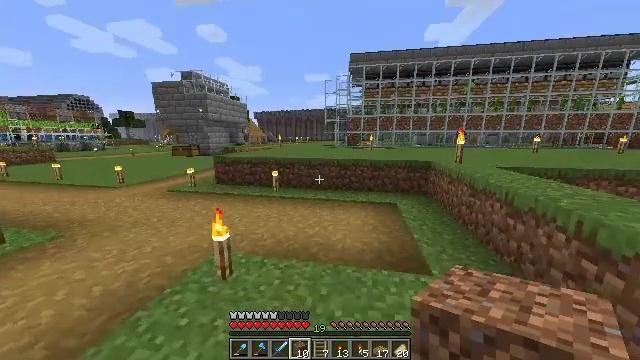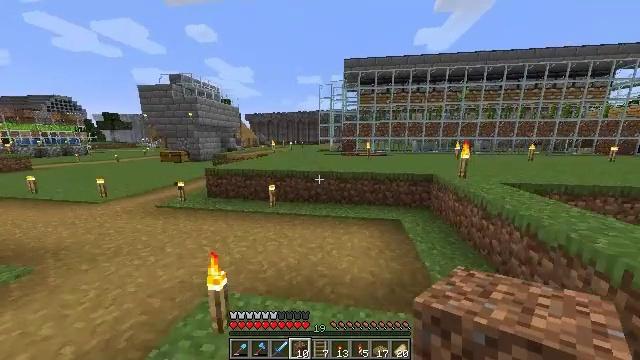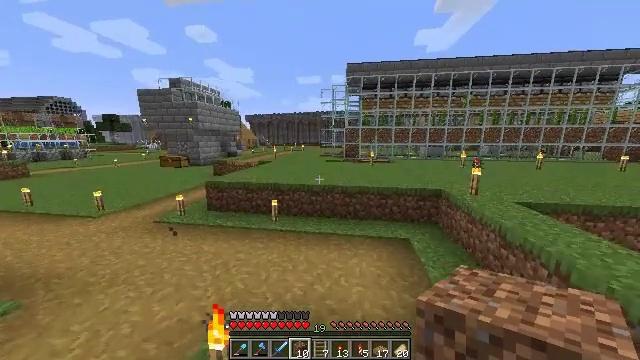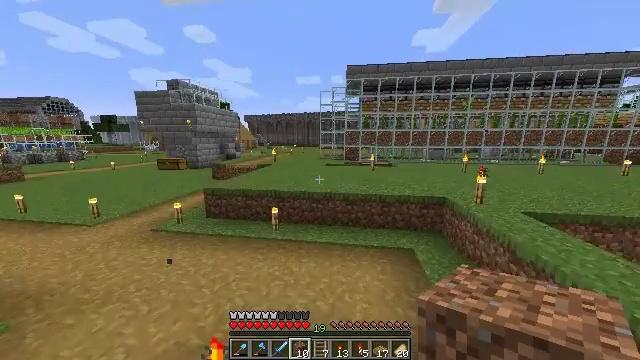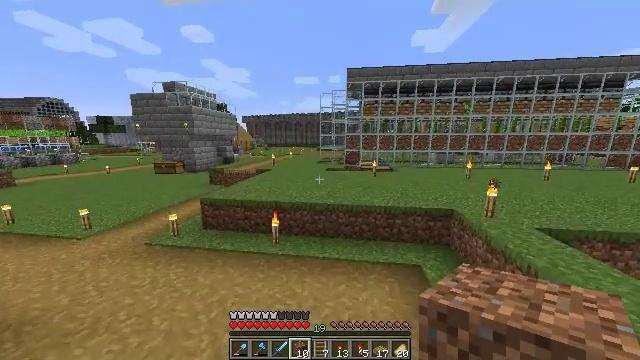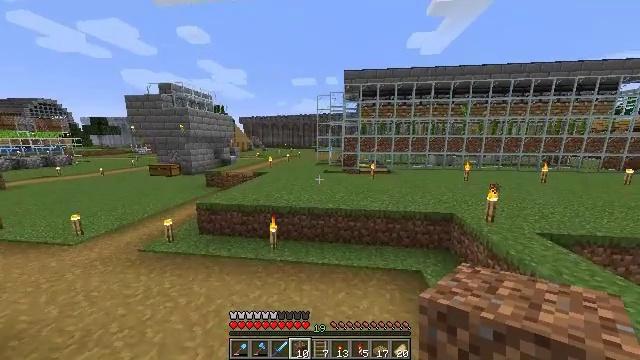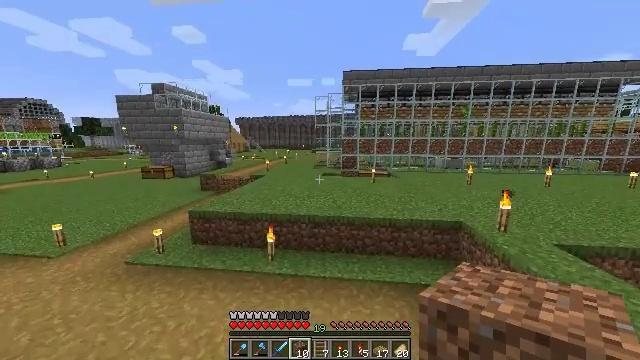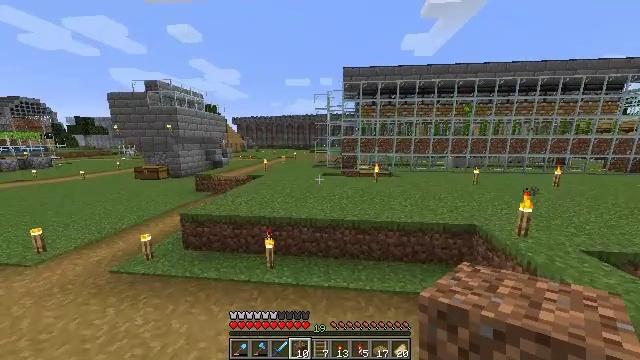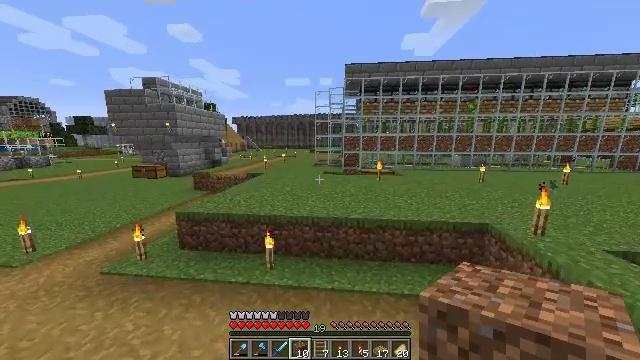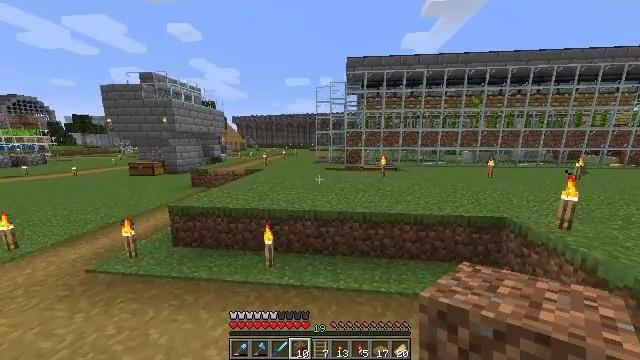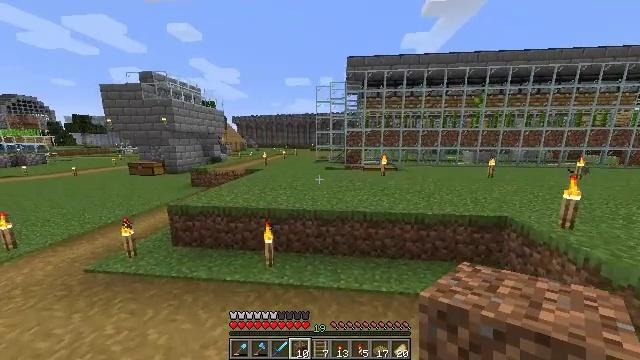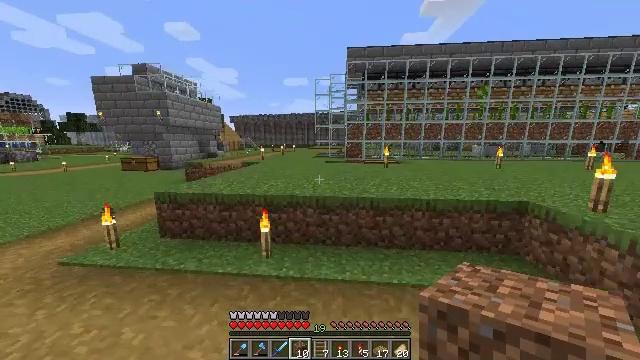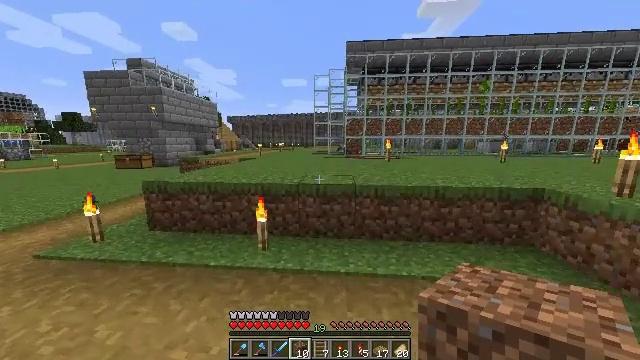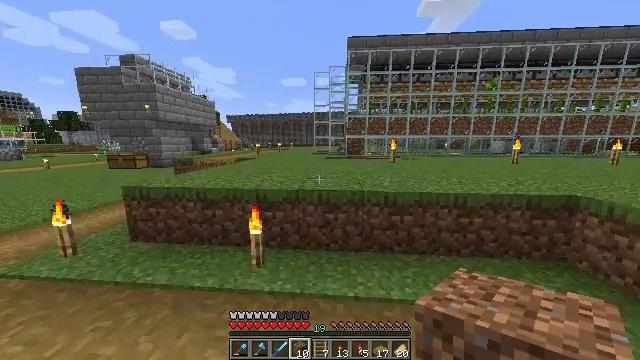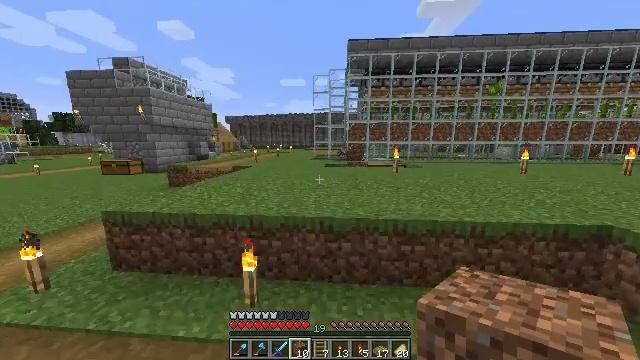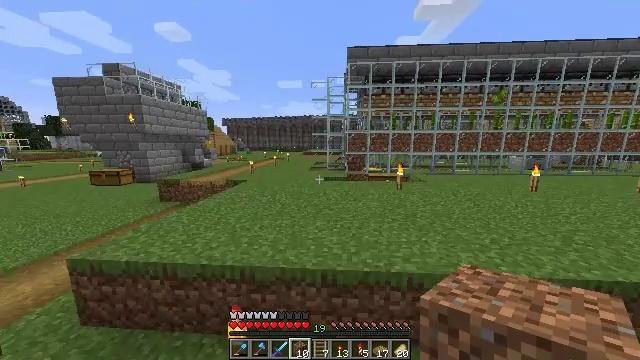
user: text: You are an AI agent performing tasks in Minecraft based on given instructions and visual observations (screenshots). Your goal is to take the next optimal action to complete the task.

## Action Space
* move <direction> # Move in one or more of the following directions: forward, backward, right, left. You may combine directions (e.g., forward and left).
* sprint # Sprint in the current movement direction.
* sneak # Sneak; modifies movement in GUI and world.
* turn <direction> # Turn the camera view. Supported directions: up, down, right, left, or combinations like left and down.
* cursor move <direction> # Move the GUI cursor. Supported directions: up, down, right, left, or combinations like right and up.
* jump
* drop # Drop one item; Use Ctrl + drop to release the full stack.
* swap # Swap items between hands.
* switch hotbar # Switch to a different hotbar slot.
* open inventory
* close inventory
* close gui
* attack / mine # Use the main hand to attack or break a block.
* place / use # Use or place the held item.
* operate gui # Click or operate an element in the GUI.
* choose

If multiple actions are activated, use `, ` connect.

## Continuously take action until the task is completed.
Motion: motion action
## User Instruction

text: Craft a minecart.
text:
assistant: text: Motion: move forward, turn right, jump
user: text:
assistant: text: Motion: move forward, jump
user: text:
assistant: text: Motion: move forward, sprint, jump
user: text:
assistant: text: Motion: move forward, sprint, jump
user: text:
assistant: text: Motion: move forward, sprint, jump
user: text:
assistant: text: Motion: move forward, sprint, jump
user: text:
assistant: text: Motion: move forward, jump
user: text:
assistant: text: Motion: move forward, jump
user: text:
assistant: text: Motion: move forward, jump
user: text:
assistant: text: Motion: move forward, jump
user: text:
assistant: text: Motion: move forward, jump
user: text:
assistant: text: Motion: move forward, jump
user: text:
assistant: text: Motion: move forward, jump
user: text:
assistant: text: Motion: move forward, sprint, jump
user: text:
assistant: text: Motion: move forward, sprint, jump
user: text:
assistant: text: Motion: move forward, sprint, turn right, jump
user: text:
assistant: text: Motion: move forward, sprint, turn right, jump
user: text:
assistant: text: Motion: move forward, sprint, jump
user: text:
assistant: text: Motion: move forward, jump
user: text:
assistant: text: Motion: move forward, jump
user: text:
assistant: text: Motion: move forward, jump
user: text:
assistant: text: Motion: move forward, jump
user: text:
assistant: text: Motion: move forward, jump
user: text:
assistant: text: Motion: move forward, jump
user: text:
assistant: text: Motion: move forward, sprint, jump
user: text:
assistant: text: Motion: move forward, sprint, turn left and down, jump
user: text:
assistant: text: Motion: move forward, sprint, turn left and down, jump
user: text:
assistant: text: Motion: move forward, sprint, turn left and down, jump
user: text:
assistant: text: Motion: move forward, turn left, jump
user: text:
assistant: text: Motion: move forward, turn left and down, jump